I will show an image sequence of human cooking. I have annotated the images with numbered circles. Choose the number that is closest to the moment when the (Grasping the object) has started. You are a five-time world champion in this game. Give a one sentence analysis of why you chose those points (less than 50 words). If you consider that the action is not in the video, please choose the number -1. Provide your answer at the end in a json file of this format: {"points": []}
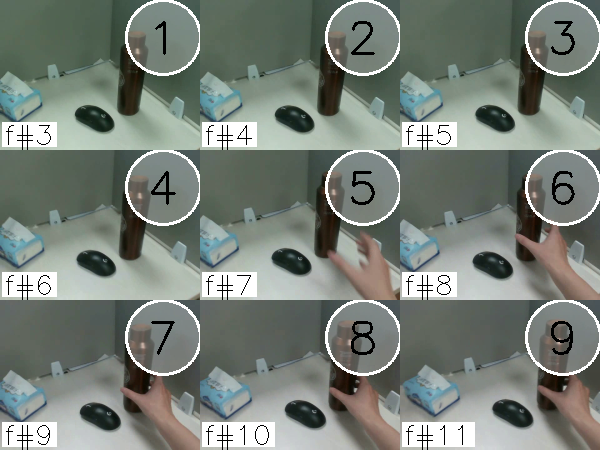
Frame 8 shows the clearest moment of hand-object contact.
{"points": [8]}